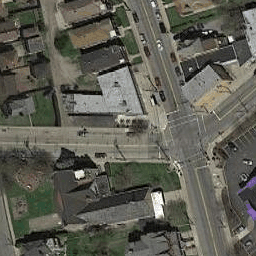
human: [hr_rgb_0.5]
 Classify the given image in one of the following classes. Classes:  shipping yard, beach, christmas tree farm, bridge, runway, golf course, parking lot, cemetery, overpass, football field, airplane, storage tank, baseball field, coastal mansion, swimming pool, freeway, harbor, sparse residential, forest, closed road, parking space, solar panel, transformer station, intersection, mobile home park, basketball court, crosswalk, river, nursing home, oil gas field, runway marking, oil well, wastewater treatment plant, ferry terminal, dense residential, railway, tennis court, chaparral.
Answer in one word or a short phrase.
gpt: intersection